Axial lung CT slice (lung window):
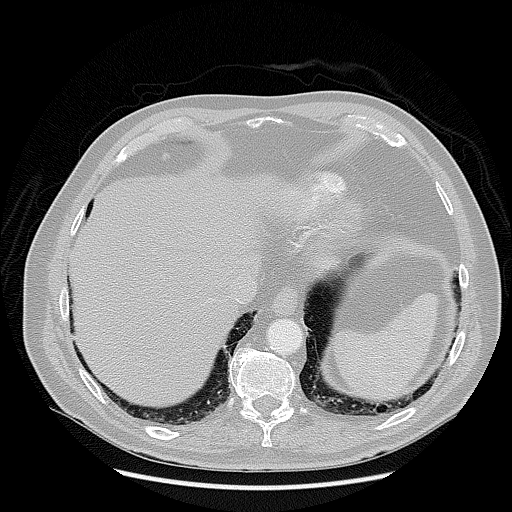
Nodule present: no